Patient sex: M
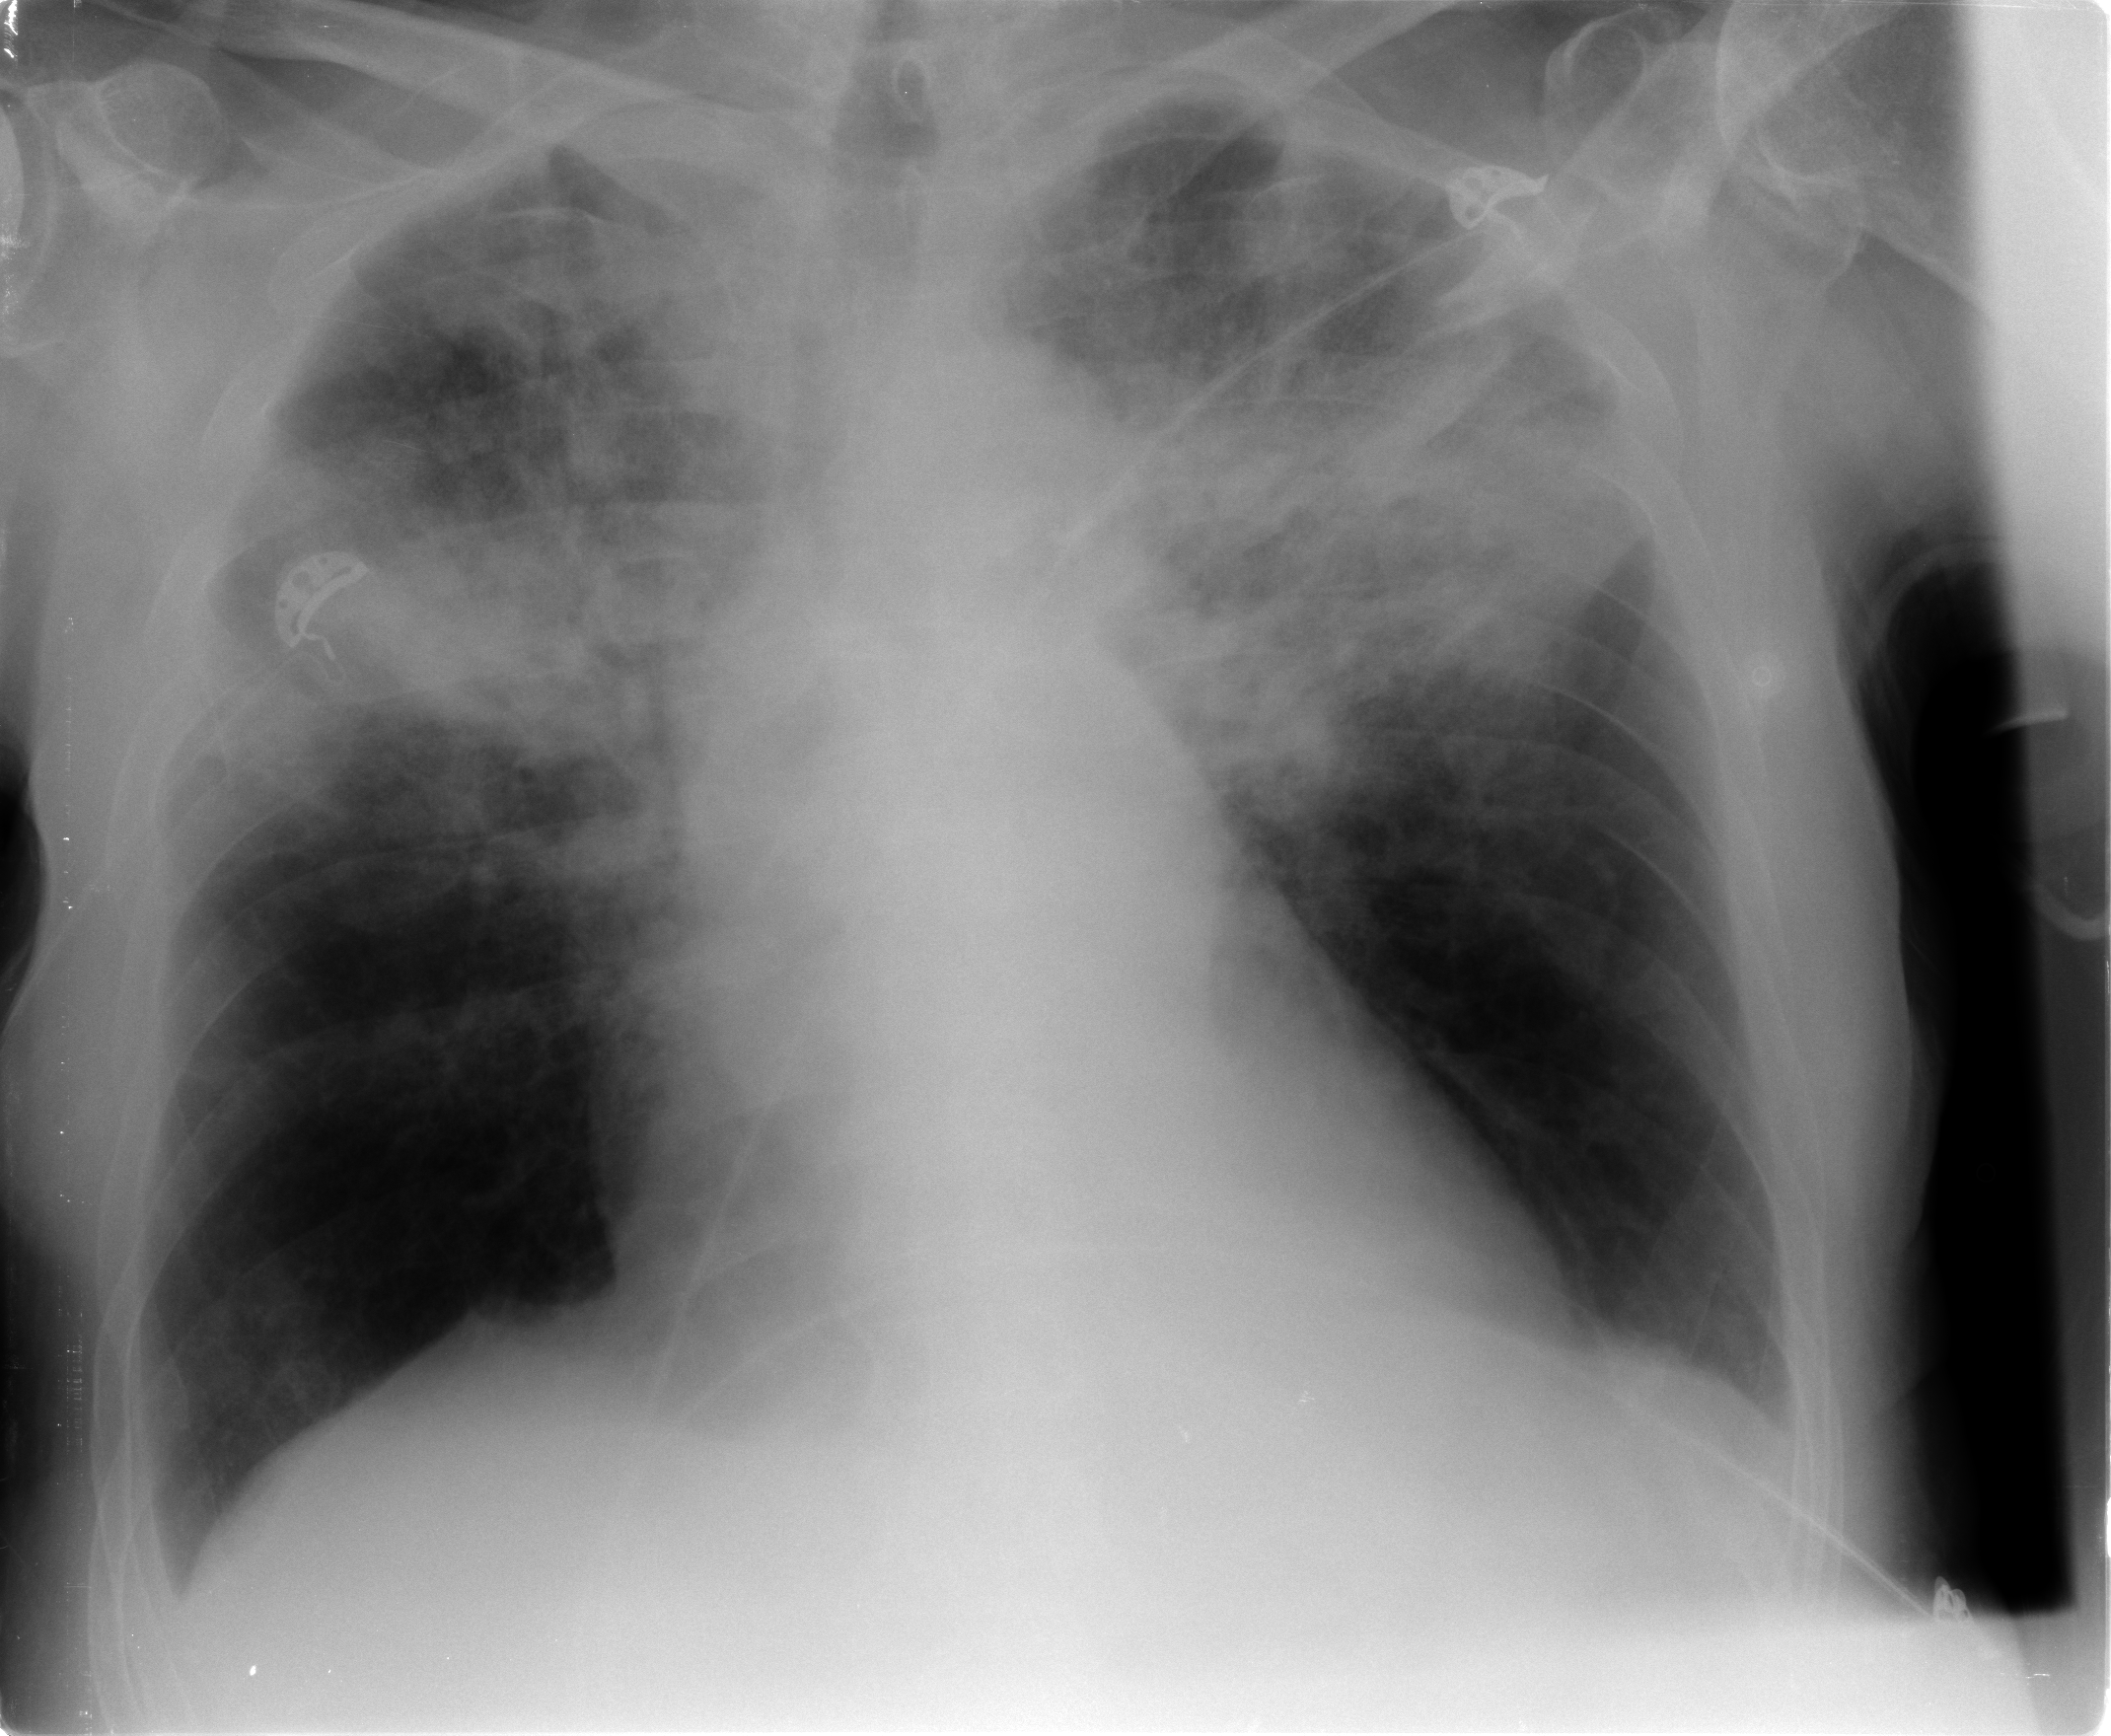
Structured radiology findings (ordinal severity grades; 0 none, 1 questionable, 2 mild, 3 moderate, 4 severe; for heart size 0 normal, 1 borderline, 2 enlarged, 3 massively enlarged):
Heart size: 2
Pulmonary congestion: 0
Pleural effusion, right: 0
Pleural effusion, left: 0
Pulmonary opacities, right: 3
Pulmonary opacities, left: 3
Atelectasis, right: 2
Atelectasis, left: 2